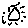
Label: sun